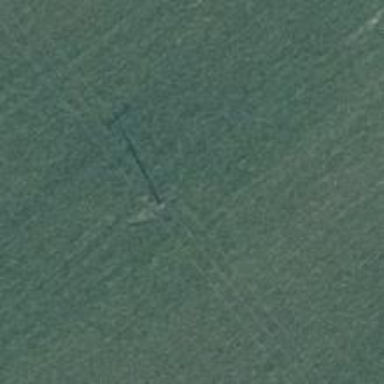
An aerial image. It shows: Power pole.